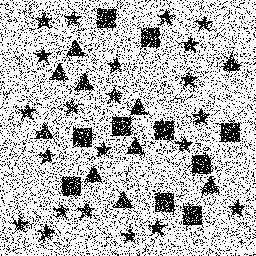
Squares: 10
Triangles: 10
Stars: 22
Total shapes: 42